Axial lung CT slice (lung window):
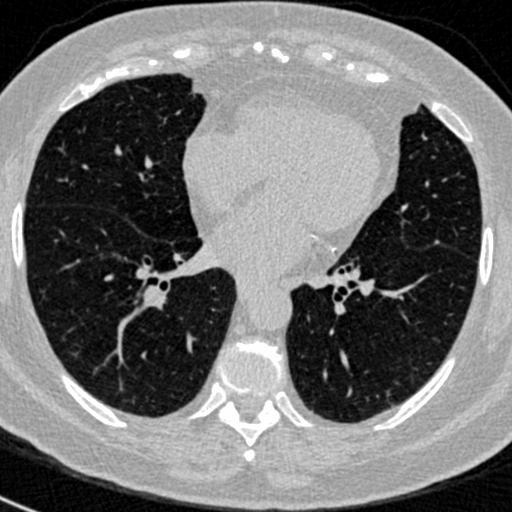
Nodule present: no